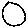
Label: moon